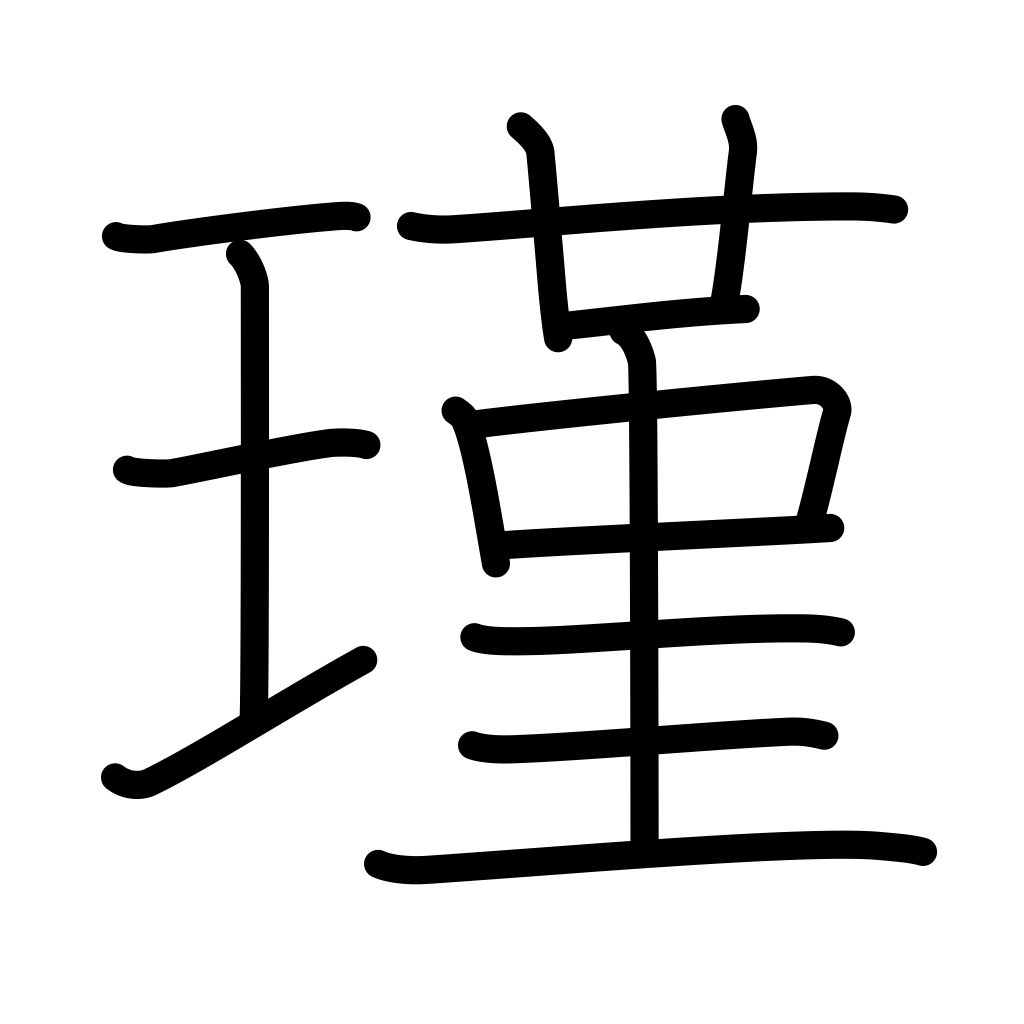
Meaning: jewel